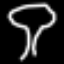
Label: mushroom